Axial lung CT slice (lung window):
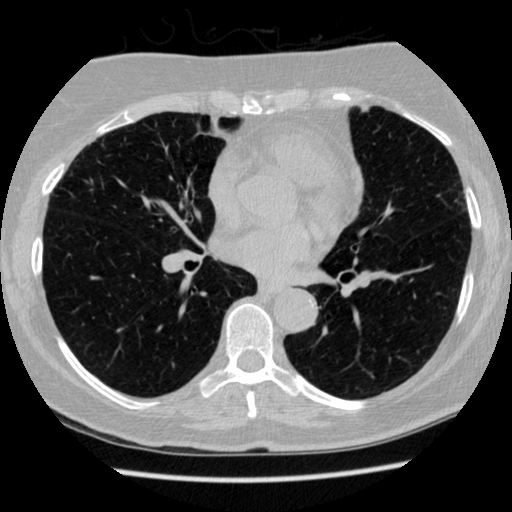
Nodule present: no